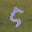
Label: 5